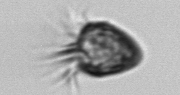
Label: Ciliophora